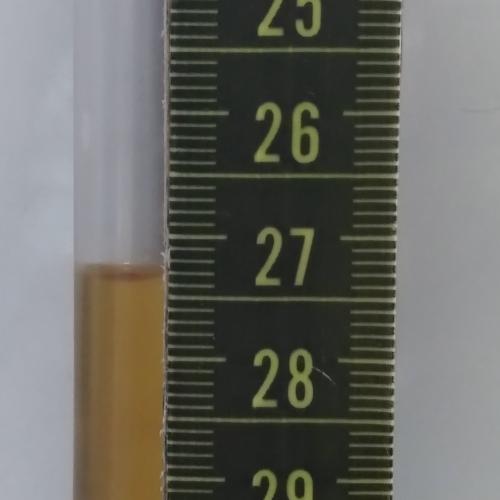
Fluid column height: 27.3 cm